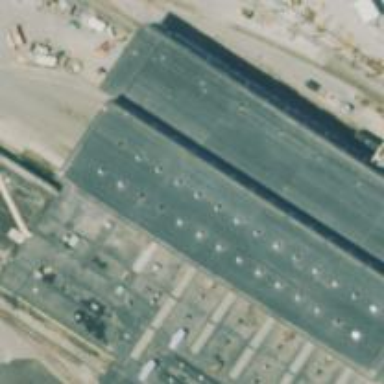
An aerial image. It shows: Railway workshop.